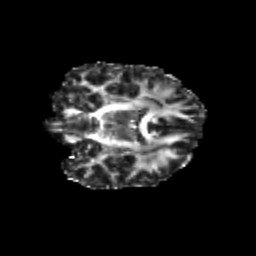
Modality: FA
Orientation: coronal
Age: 31
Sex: female
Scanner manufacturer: siemens
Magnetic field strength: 3 T
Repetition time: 3.5 s
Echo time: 0.104 s